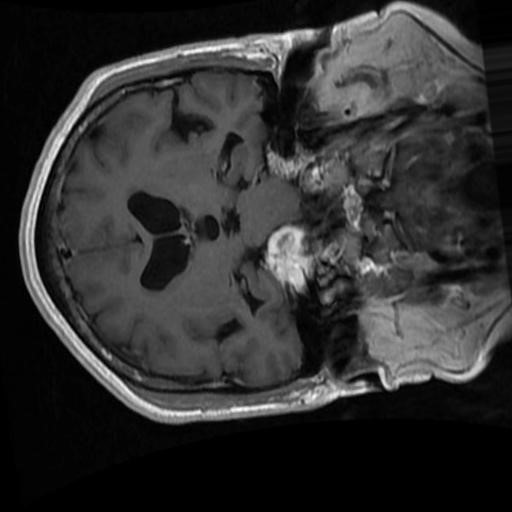
Label: brain_menin